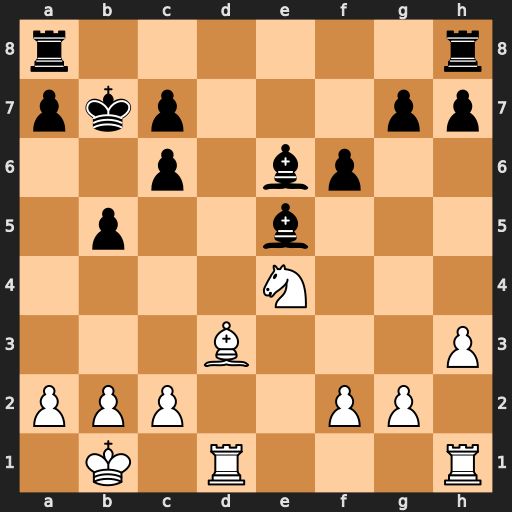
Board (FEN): r6r/pkp3pp/2p1bp2/1p2b3/4N3/3B3P/PPP2PP1/1K1R3R
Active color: w
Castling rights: -
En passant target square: -
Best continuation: Nc5+ Kb6 Nxe6